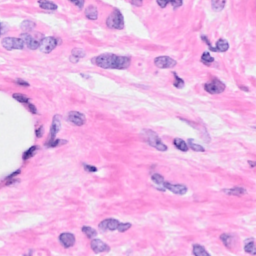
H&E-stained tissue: Breast